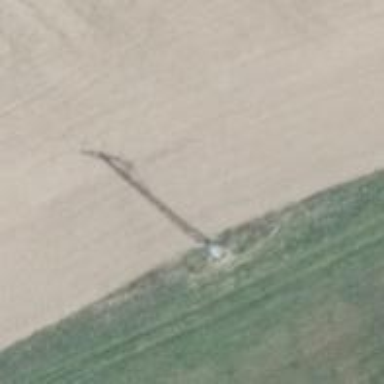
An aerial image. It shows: Power pole.